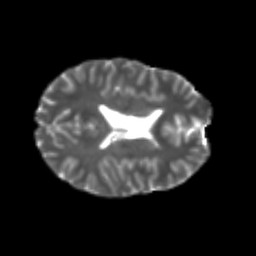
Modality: T2w
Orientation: axial
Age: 22
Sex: male
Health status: healthy
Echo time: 0.074 s